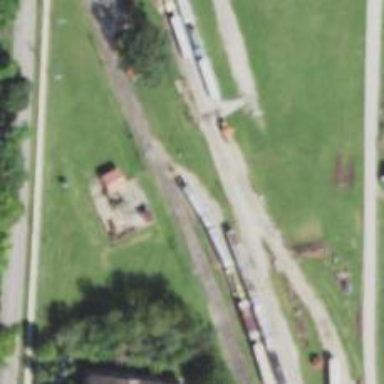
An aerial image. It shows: Preserved light rail railway yard with electrified contact line.